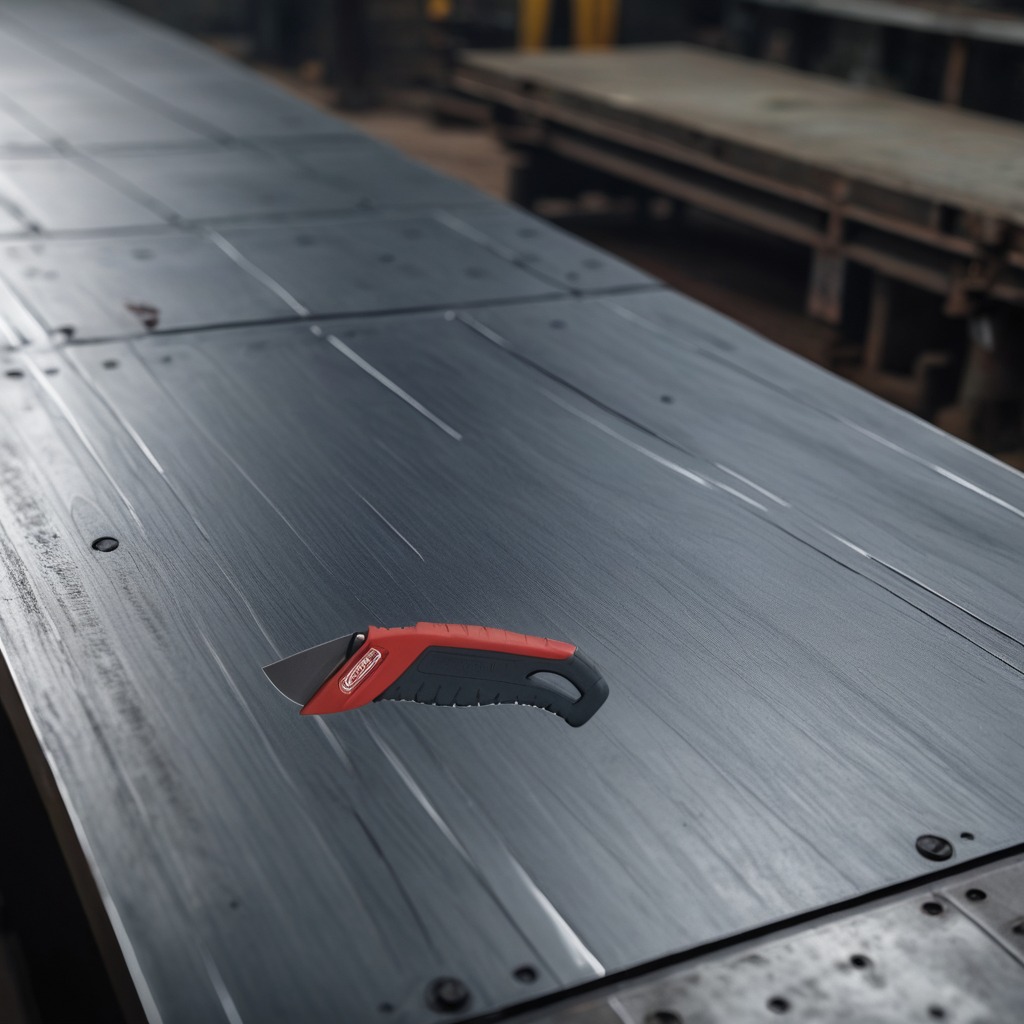
A utility knife is lying on the cold steel table in a mining workshop.